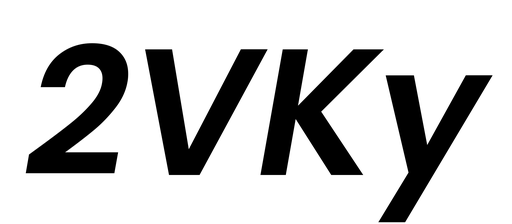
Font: Poppins-SemiBoldItalic